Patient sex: M
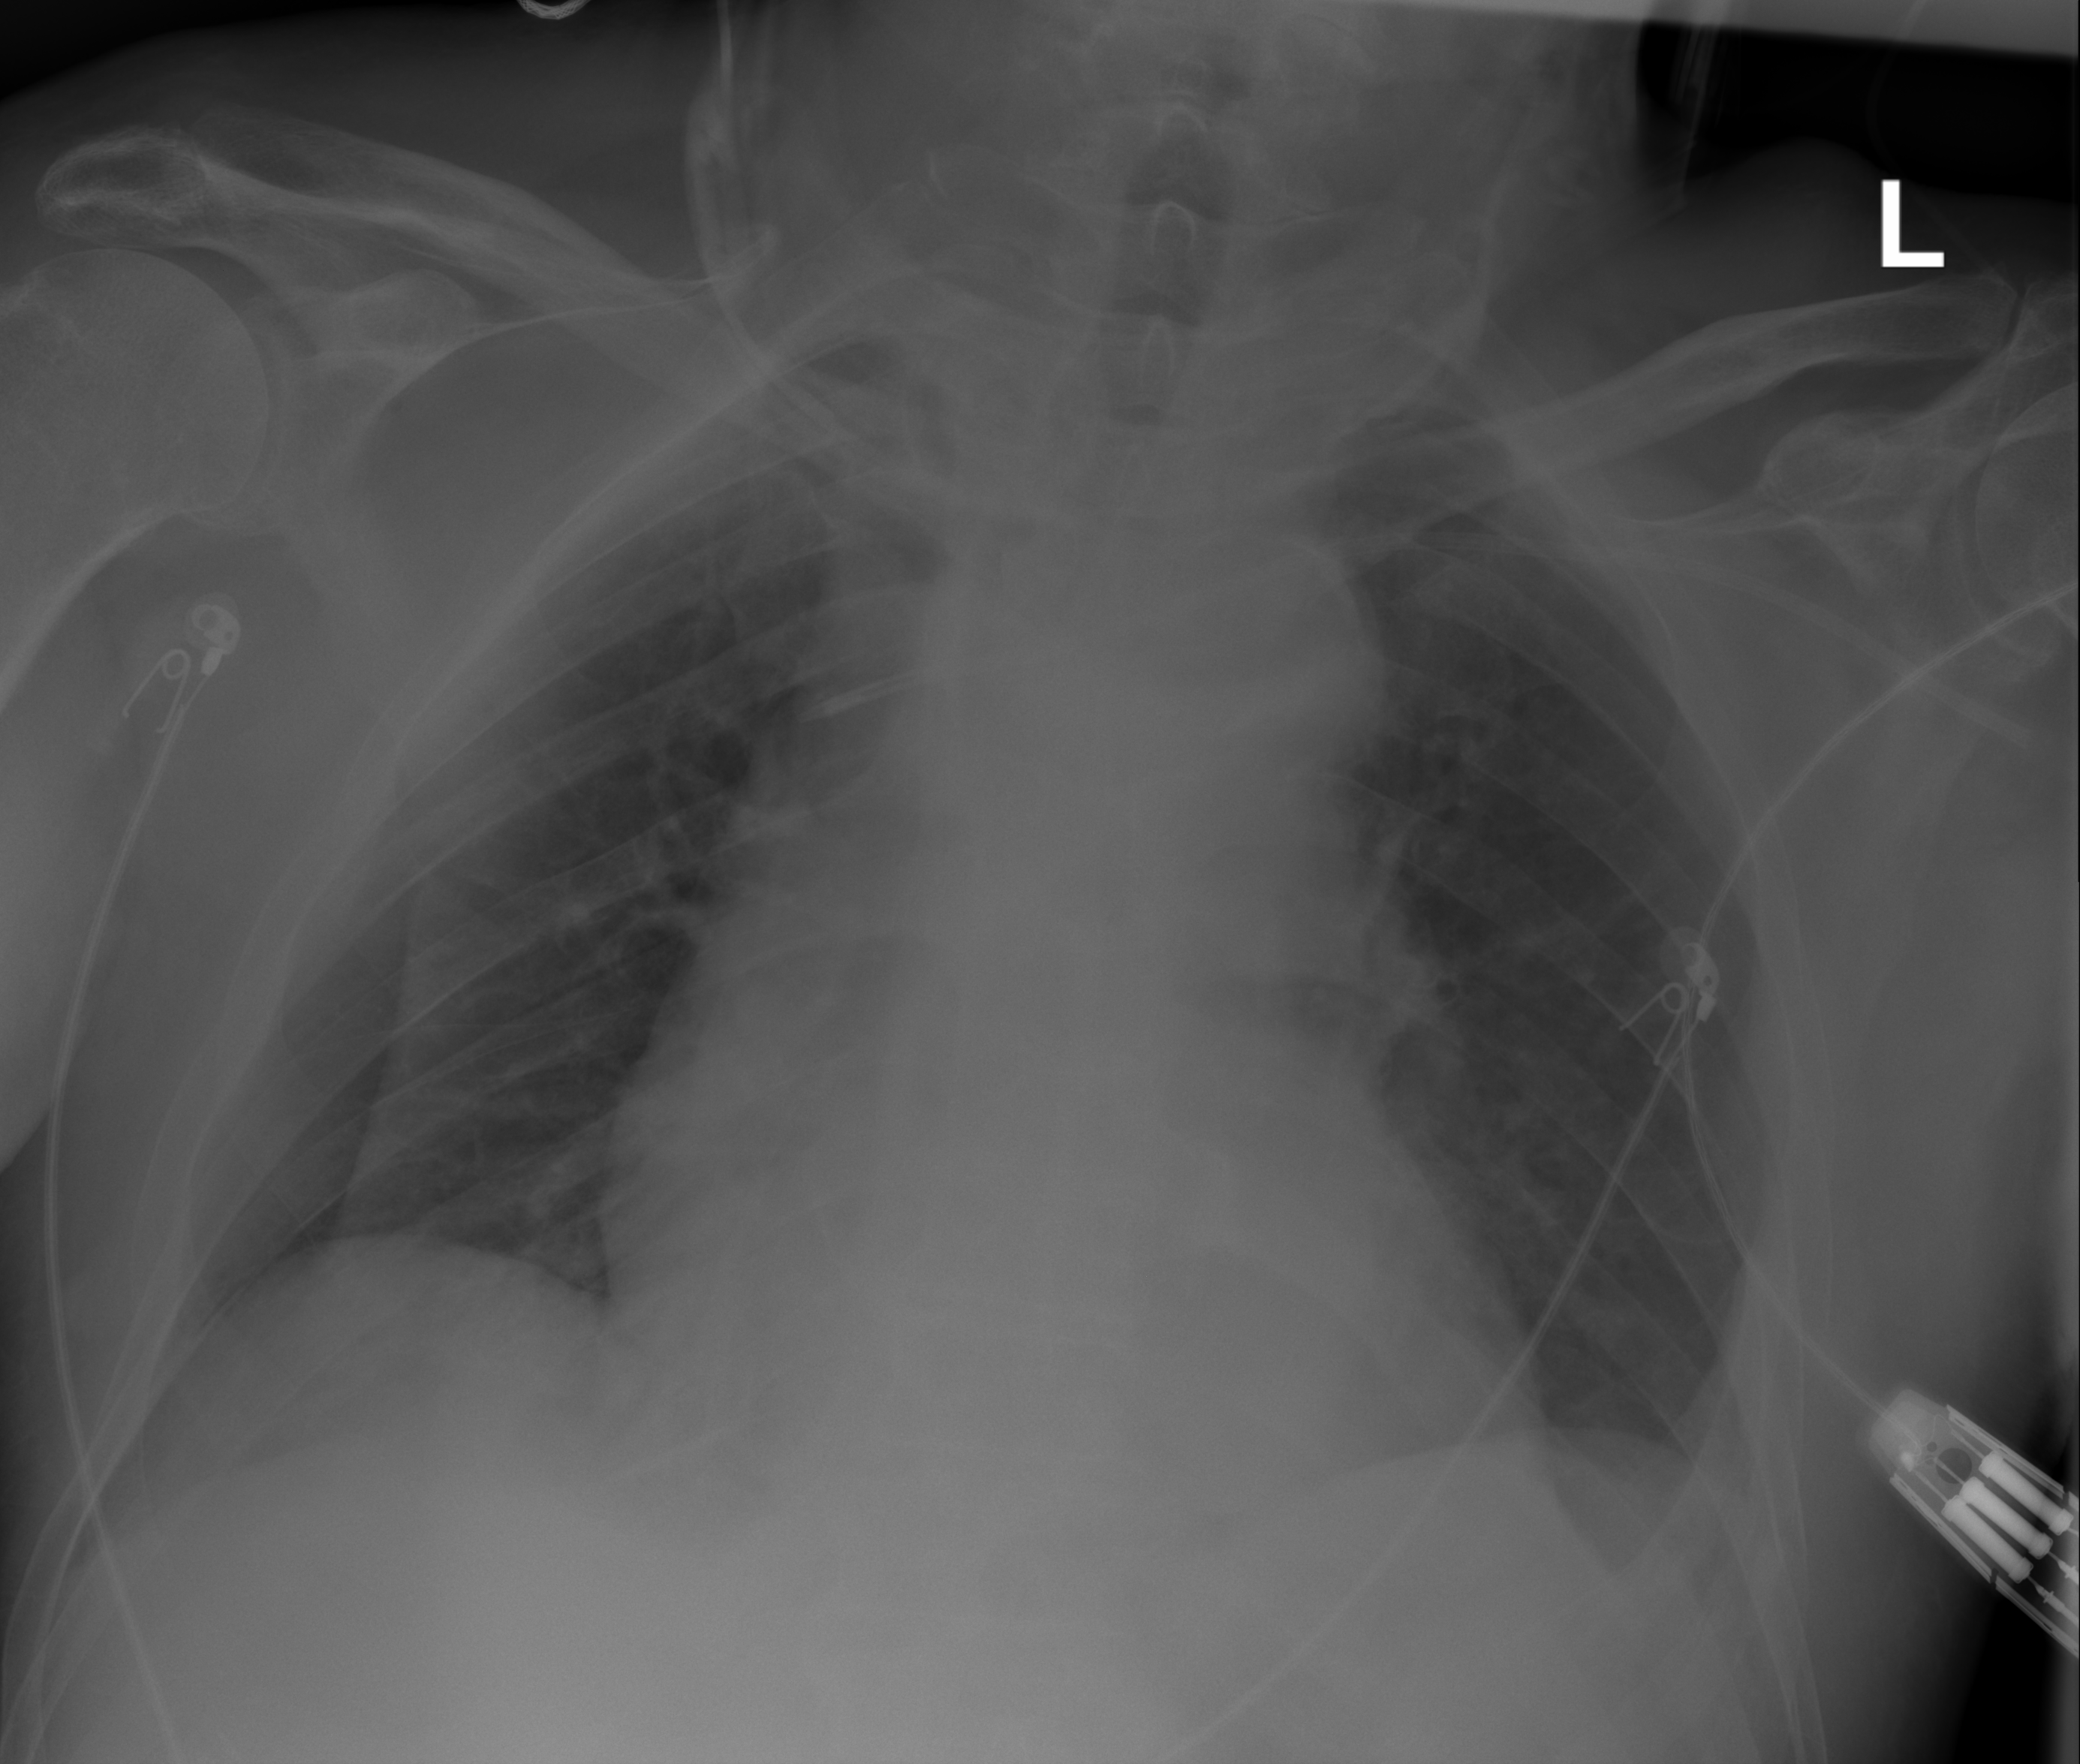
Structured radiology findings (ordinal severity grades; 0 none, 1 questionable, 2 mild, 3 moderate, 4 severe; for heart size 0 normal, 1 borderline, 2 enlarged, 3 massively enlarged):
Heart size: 1
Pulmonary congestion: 0
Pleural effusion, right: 0
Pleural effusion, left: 0
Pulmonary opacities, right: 0
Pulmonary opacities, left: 0
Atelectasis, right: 2
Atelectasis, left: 2